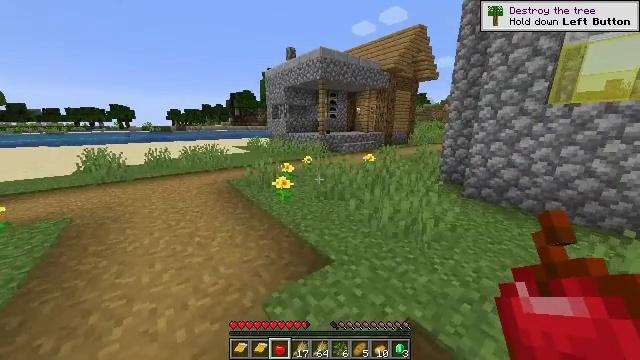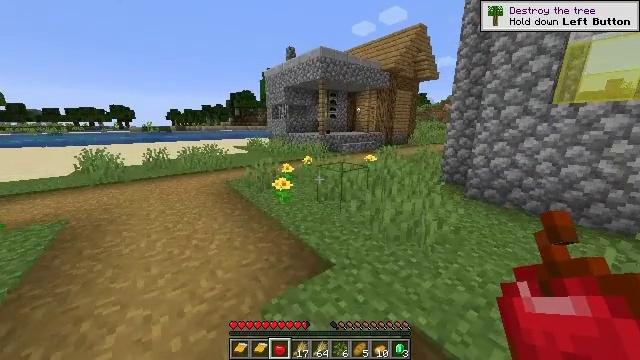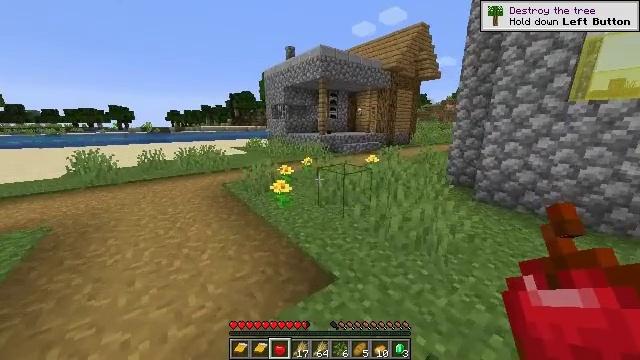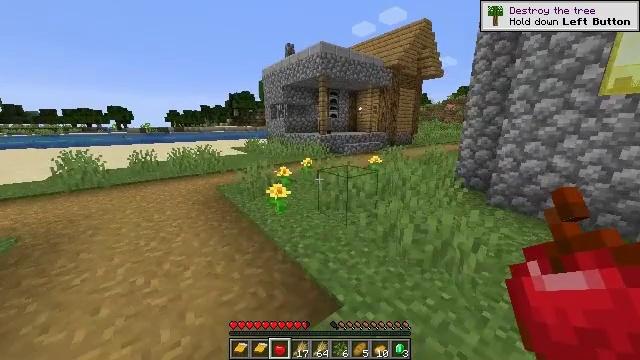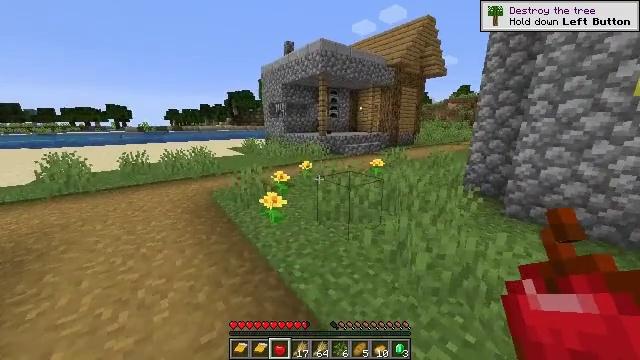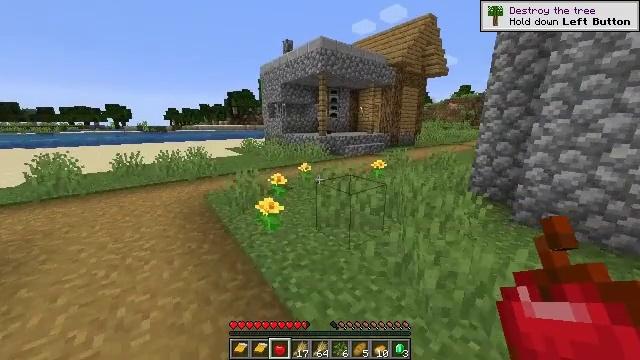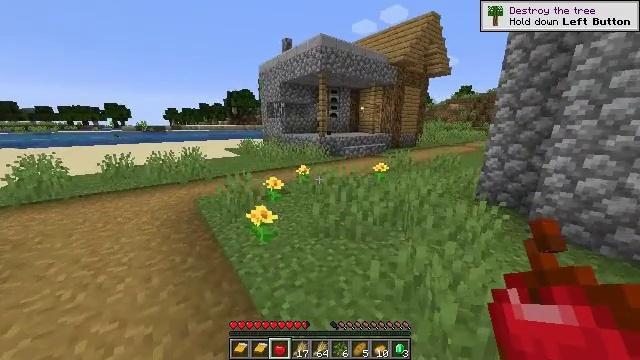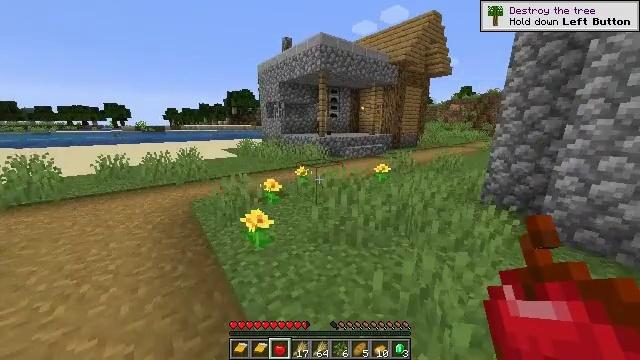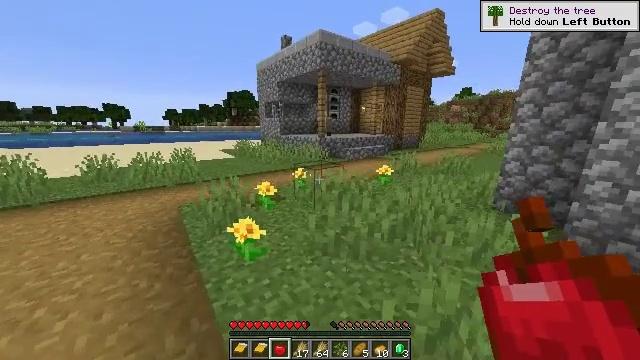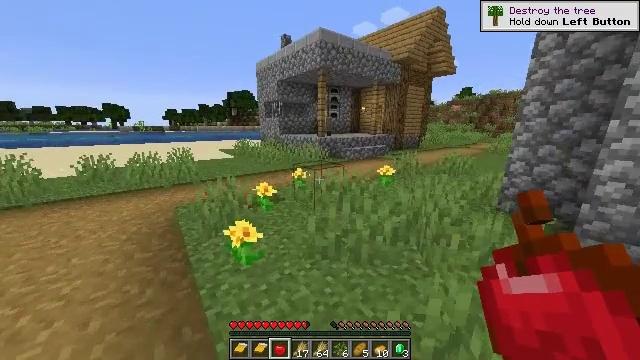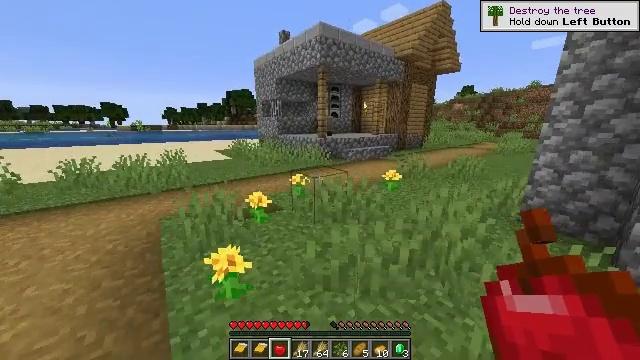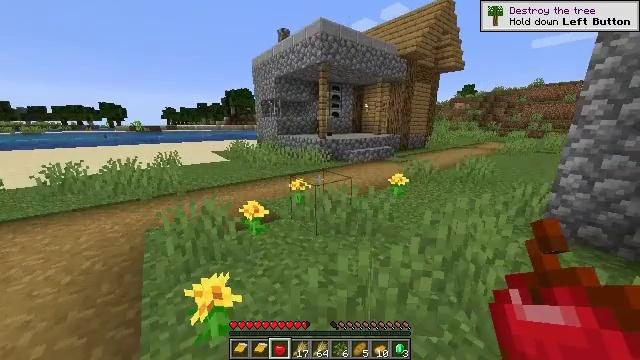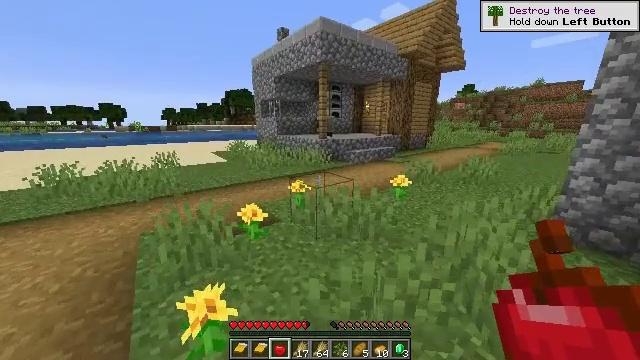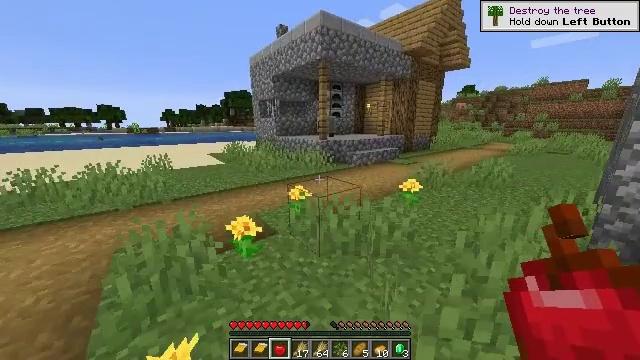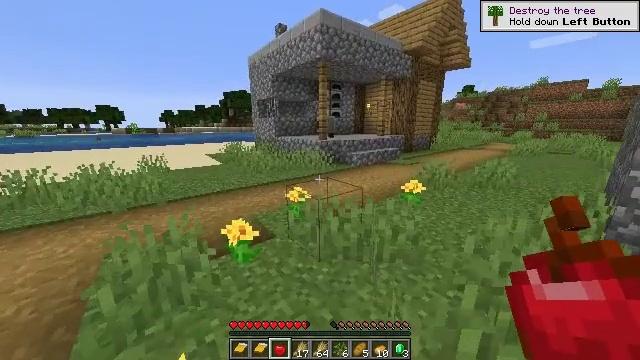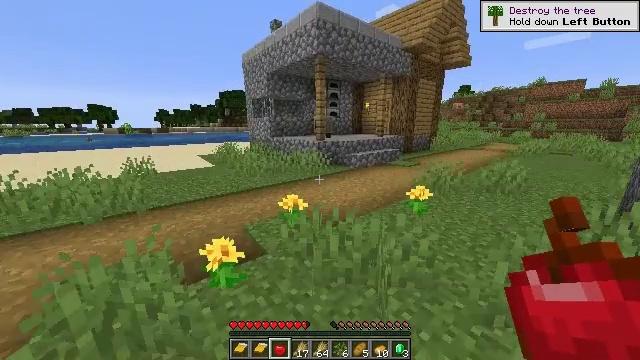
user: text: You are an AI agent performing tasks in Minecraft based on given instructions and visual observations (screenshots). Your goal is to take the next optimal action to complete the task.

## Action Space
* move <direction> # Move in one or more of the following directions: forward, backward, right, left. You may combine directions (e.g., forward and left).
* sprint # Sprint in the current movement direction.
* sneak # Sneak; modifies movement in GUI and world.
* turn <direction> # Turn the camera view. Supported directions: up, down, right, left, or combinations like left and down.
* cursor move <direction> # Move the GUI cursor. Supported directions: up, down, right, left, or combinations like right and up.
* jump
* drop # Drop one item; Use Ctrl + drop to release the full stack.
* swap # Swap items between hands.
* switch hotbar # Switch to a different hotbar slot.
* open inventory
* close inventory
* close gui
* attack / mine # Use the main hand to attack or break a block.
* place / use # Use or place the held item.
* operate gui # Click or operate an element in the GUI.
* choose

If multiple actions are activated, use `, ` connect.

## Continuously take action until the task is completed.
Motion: motion action
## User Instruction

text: craft item air
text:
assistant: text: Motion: move forward
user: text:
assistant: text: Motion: move forward
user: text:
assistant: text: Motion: move forward
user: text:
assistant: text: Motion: move forward
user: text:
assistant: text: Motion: move forward
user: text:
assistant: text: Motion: move forward
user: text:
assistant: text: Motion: move forward
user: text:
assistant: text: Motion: move forward
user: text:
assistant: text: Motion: move forward
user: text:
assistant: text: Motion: move forward
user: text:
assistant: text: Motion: move forward
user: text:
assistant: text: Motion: move forward
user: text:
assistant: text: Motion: move forward
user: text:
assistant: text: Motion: move forward
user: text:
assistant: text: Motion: move forward
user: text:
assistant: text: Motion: move forward
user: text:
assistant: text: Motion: move forward
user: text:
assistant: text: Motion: move forward, turn right
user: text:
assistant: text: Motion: move forward, turn right
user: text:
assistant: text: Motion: move forward
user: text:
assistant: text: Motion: move forward
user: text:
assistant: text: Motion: move forward
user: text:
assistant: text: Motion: move forward
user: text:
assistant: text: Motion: move forward
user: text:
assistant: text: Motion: move forward
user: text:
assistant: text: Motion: move forward
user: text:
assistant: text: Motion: move forward
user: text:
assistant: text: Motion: move forward
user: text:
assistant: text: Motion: move forward
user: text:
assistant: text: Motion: move forward